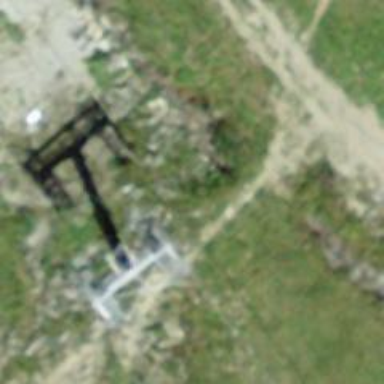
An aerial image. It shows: Pylon for aerialway.